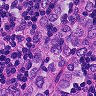
Metastatic tissue present: yes